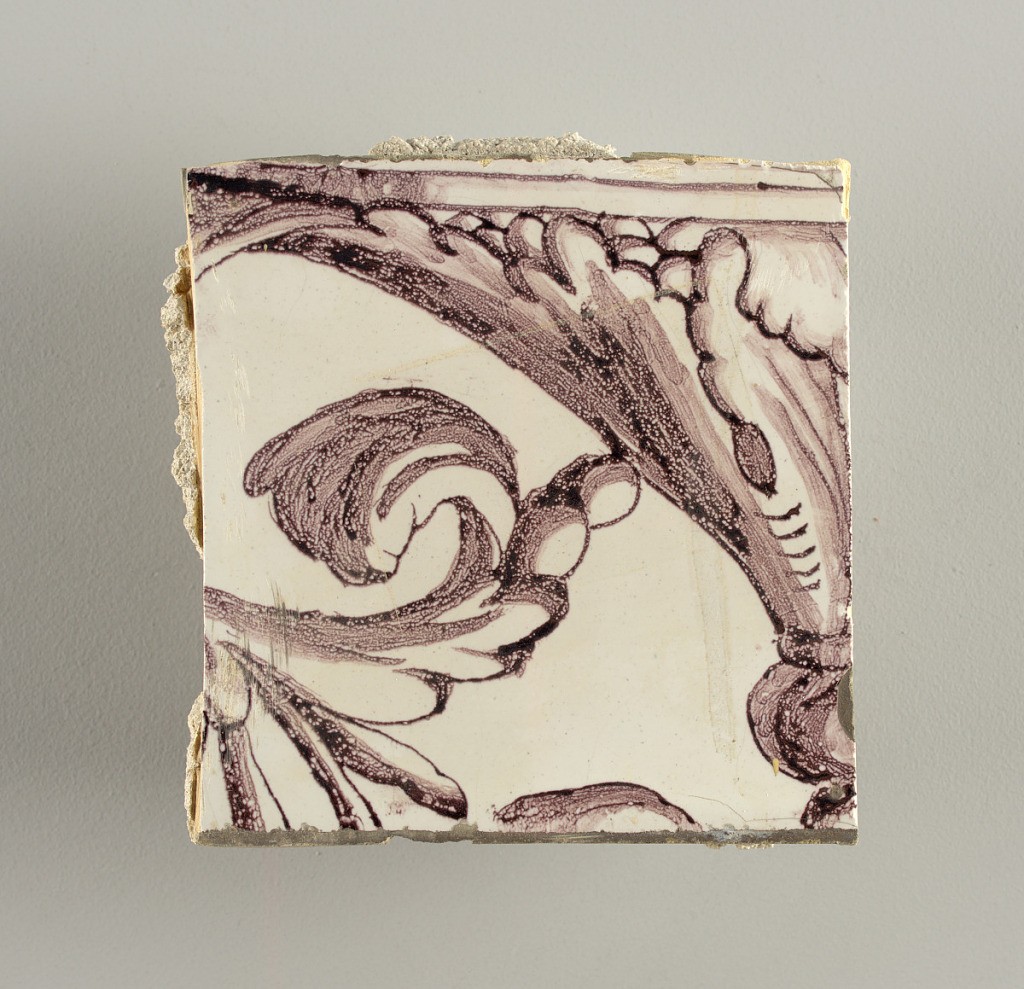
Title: Wall facing
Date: ca. 1725
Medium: Tin-glazed earthenware, underglaze
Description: Horizontal rectangle.  Thirty-seven tiles wide and twenty-one high with opening for door or window nineteen and one-half tiles high and twelve wide.  To left and right of opening, centered canopy above. Left, woman representing Hope, right, a sculputure urn.  Centered above opening, a mascaron.  Arabesque design of foliage.